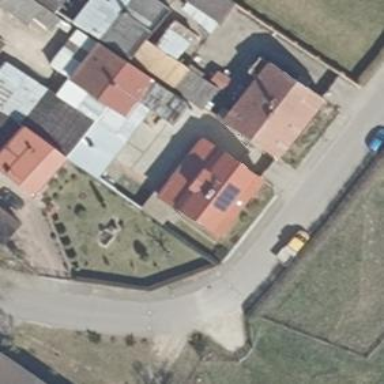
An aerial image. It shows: Detached building with double saltbox roof shape.